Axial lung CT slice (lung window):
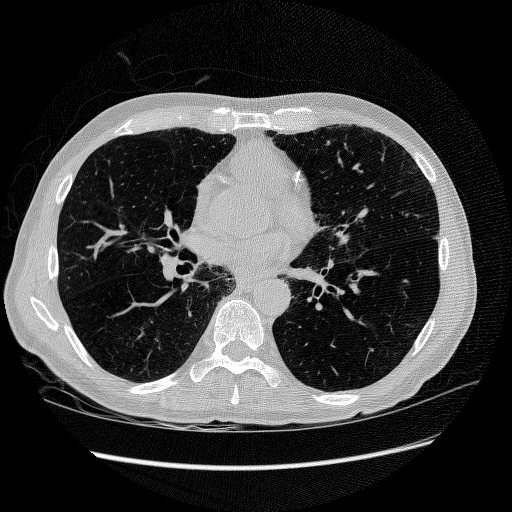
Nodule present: no